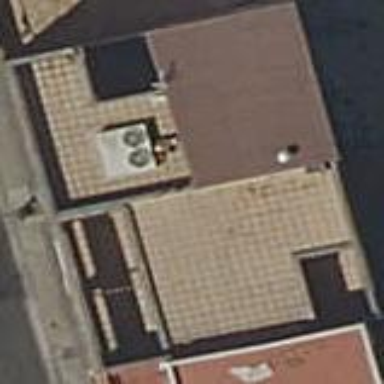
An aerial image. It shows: Clinic building providing healthcare services.